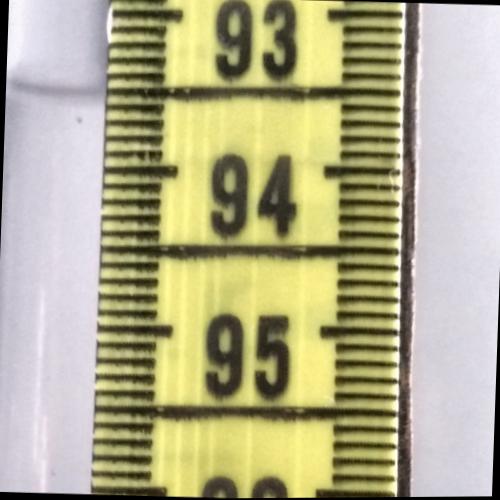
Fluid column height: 93.5 cm